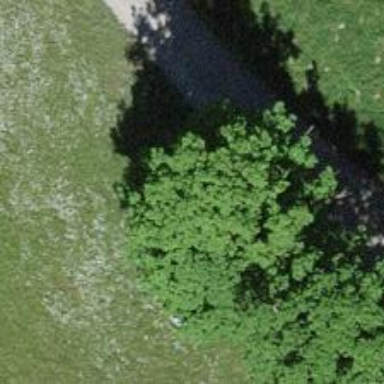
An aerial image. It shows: Beautiful tree in nature.